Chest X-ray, PA view. Patient: 65 years old, sex F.
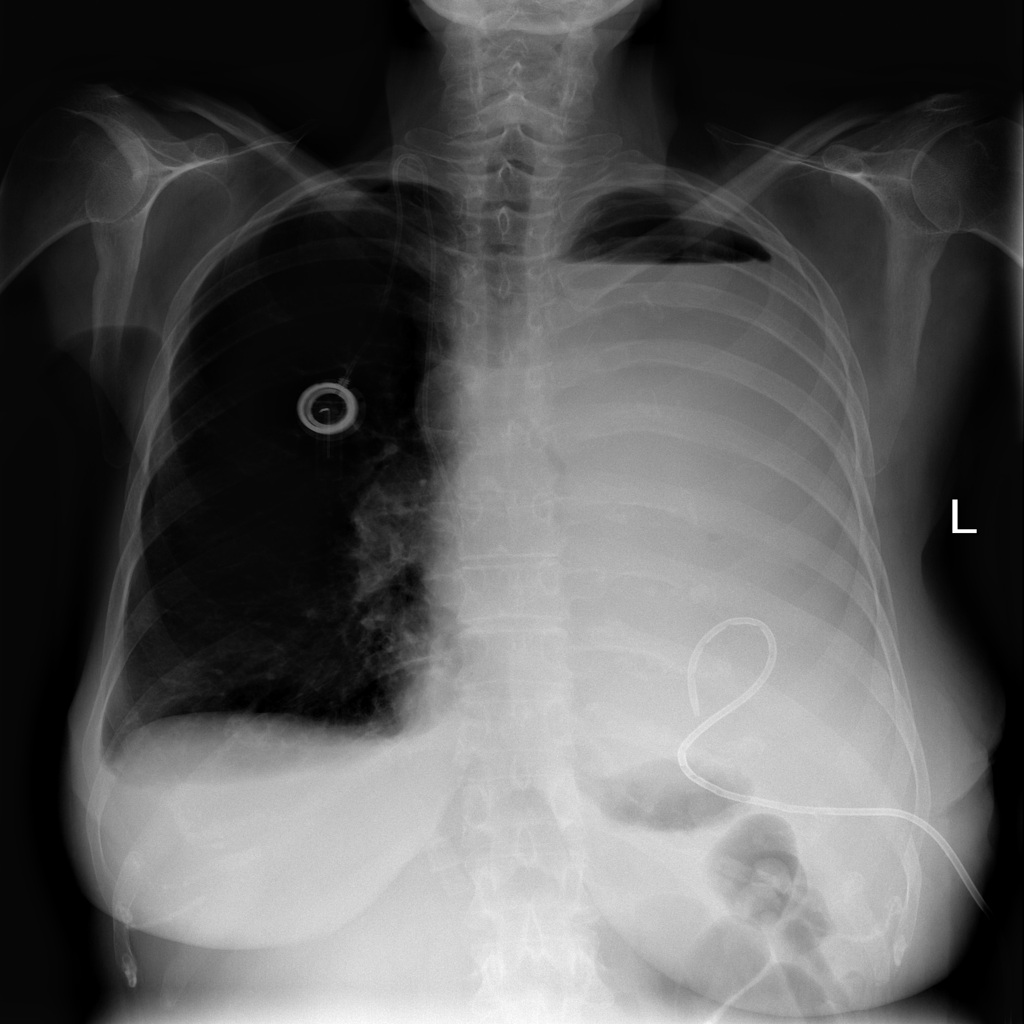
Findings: No Finding